Interaction volume radius: 5 \u00c5
Interaction volume height: 15 \u00c5
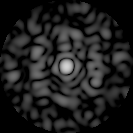
Disorder parameter: 0.8159